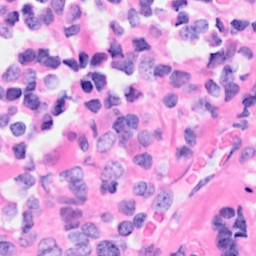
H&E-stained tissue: Breast